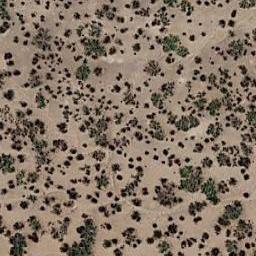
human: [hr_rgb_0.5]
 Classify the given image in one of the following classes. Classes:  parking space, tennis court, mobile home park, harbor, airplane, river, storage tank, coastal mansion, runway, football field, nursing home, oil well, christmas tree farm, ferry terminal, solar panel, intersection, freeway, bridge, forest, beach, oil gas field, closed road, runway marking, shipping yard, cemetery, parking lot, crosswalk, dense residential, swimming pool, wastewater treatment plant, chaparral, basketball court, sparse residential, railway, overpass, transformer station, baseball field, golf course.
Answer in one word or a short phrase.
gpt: chaparral